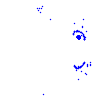
Particle: kaon